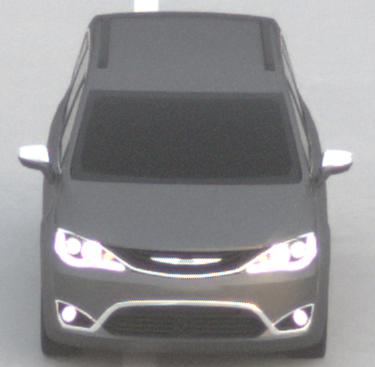
Make: Chrysler
Model: Pacifica
Detailed model: -
Model produced from: 2016
Model produced until: 2020
Doors: 5
Color: gray
Road condition: dry road
Daytime: sunrise or sunset
Contrast: low contrast